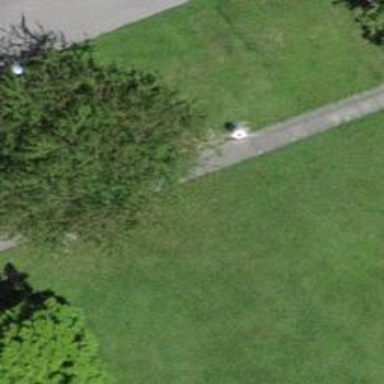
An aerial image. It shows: Bench for seating.